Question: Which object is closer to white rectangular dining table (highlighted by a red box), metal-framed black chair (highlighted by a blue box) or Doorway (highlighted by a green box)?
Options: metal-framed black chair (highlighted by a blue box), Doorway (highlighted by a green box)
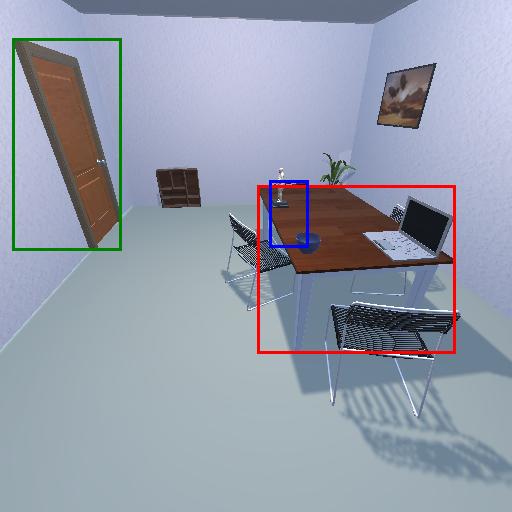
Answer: metal-framed black chair (highlighted by a blue box)